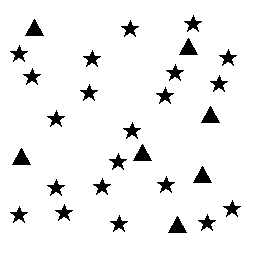
Squares: 0
Triangles: 7
Stars: 21
Total shapes: 28